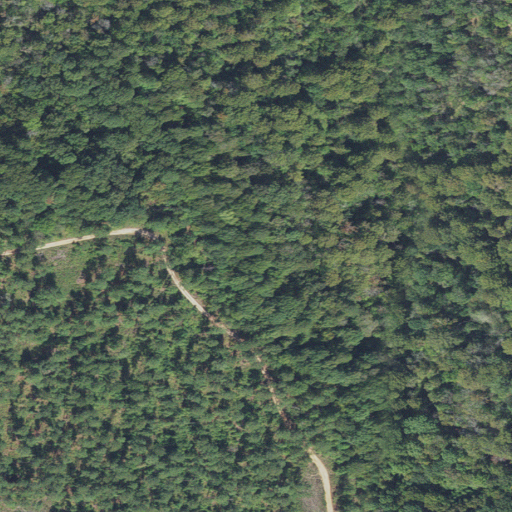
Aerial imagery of cliff(s) in Arkansas named Walters Bluff containing woody wetlands, evergreen forest, mixed forest, and grassland